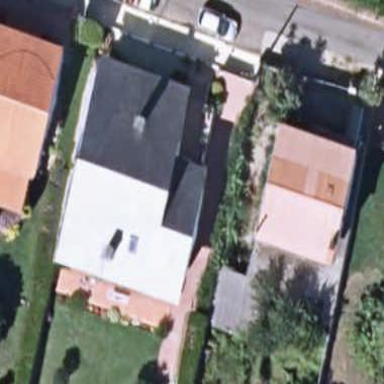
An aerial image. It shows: Simple house.